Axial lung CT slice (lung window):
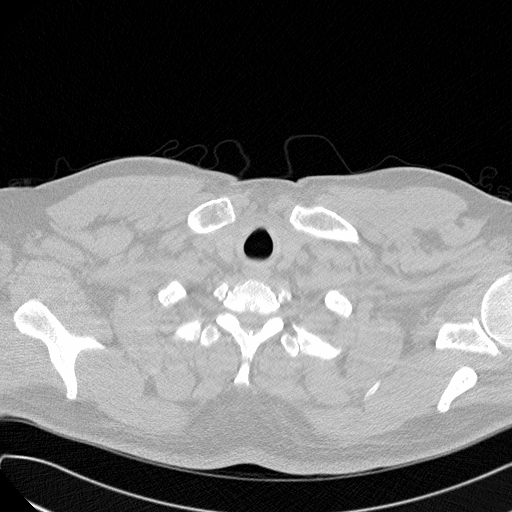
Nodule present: no